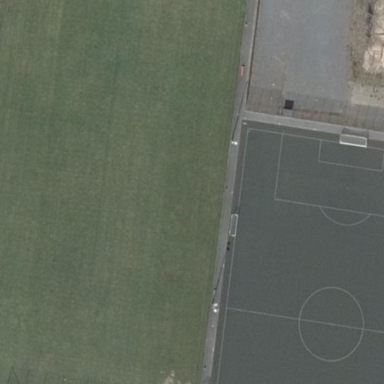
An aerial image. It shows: Soccer pitch with grass surface for leisure and sports.